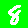
Digit: 8